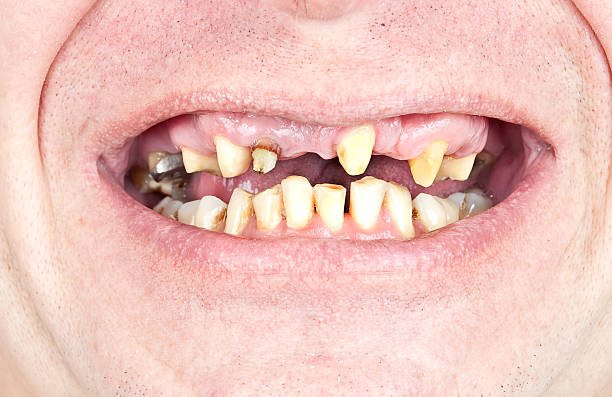
Condition: Caries